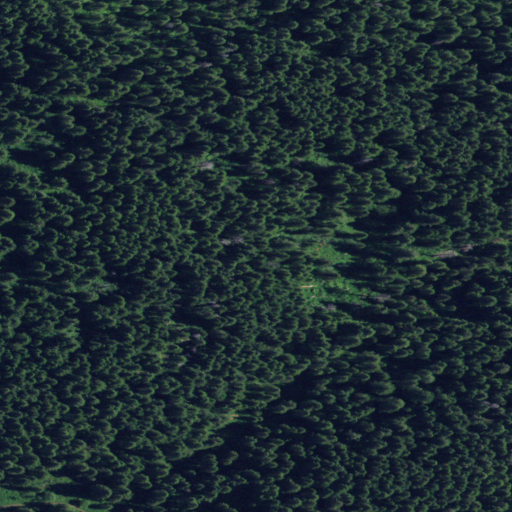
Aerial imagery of mountain in Idaho named Snake River Butte containing only evergreen forest